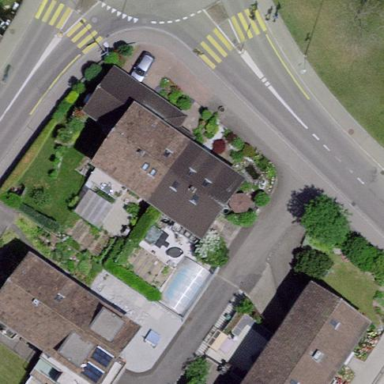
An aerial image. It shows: Semidetached house.